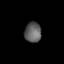
Tissue: lung
Cell type: Others
Senescence score: 0.1901
Nuclear area (px): 330
Mean DAPI intensity: 94.03